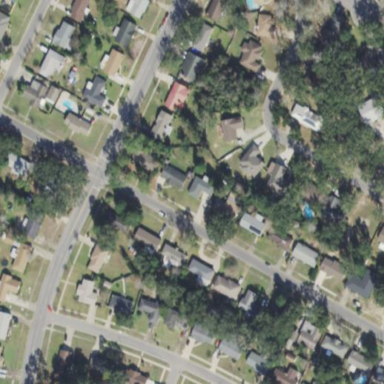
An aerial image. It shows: Residential area composed of single-family homes.